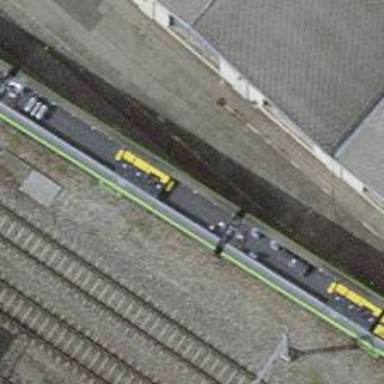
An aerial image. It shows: Railway yard with one track.